Interaction volume radius: 10 \u00c5
Interaction volume height: 20 \u00c5
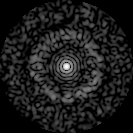
Disorder parameter: 0.8556